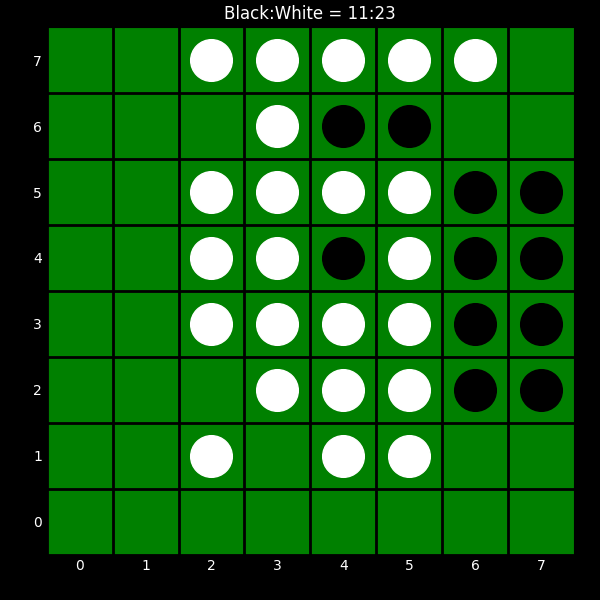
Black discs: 11
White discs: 23